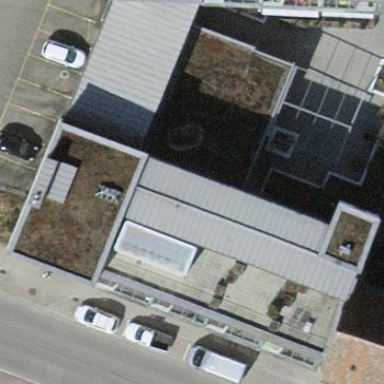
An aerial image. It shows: White building.